Question: Why does compilation fails in this case ?
Is this what happened ? : constructor of 'Employee' calls 'default constructor of Person' and that's all.

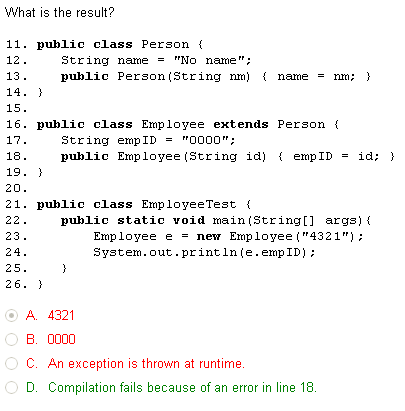
Answer: You need to call a constructor in Person when constructing an Employee. By default, the compiler will call the default constructor (with no arguments), but in this case, it doesn't exist in Person (the compiler creates a default constructor only if no other constructor exists).
You must call to a concrete constructor of Person in the first line of Employee constructor, or defining a default constructor in Person.